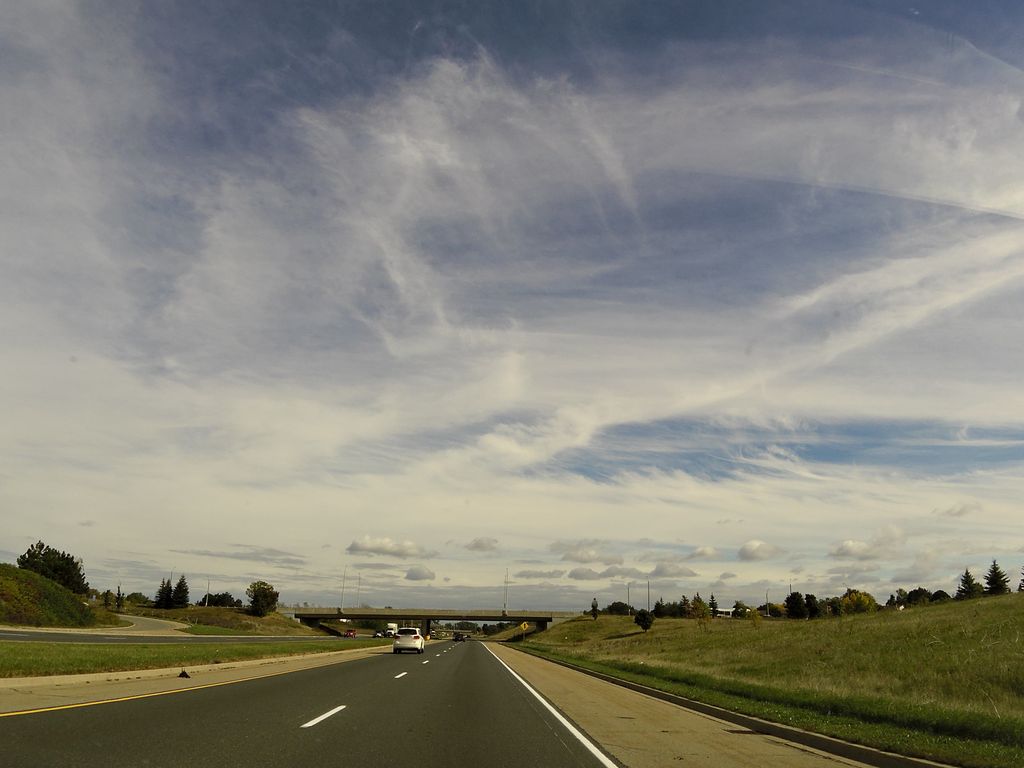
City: hamilton